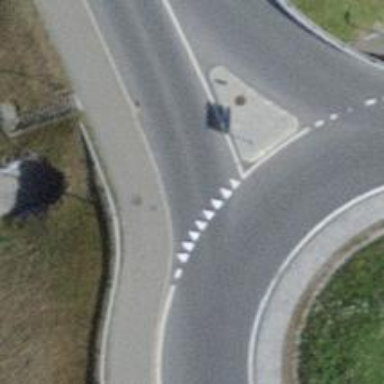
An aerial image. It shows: Road with "give way" sign.